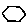
Label: hexagon